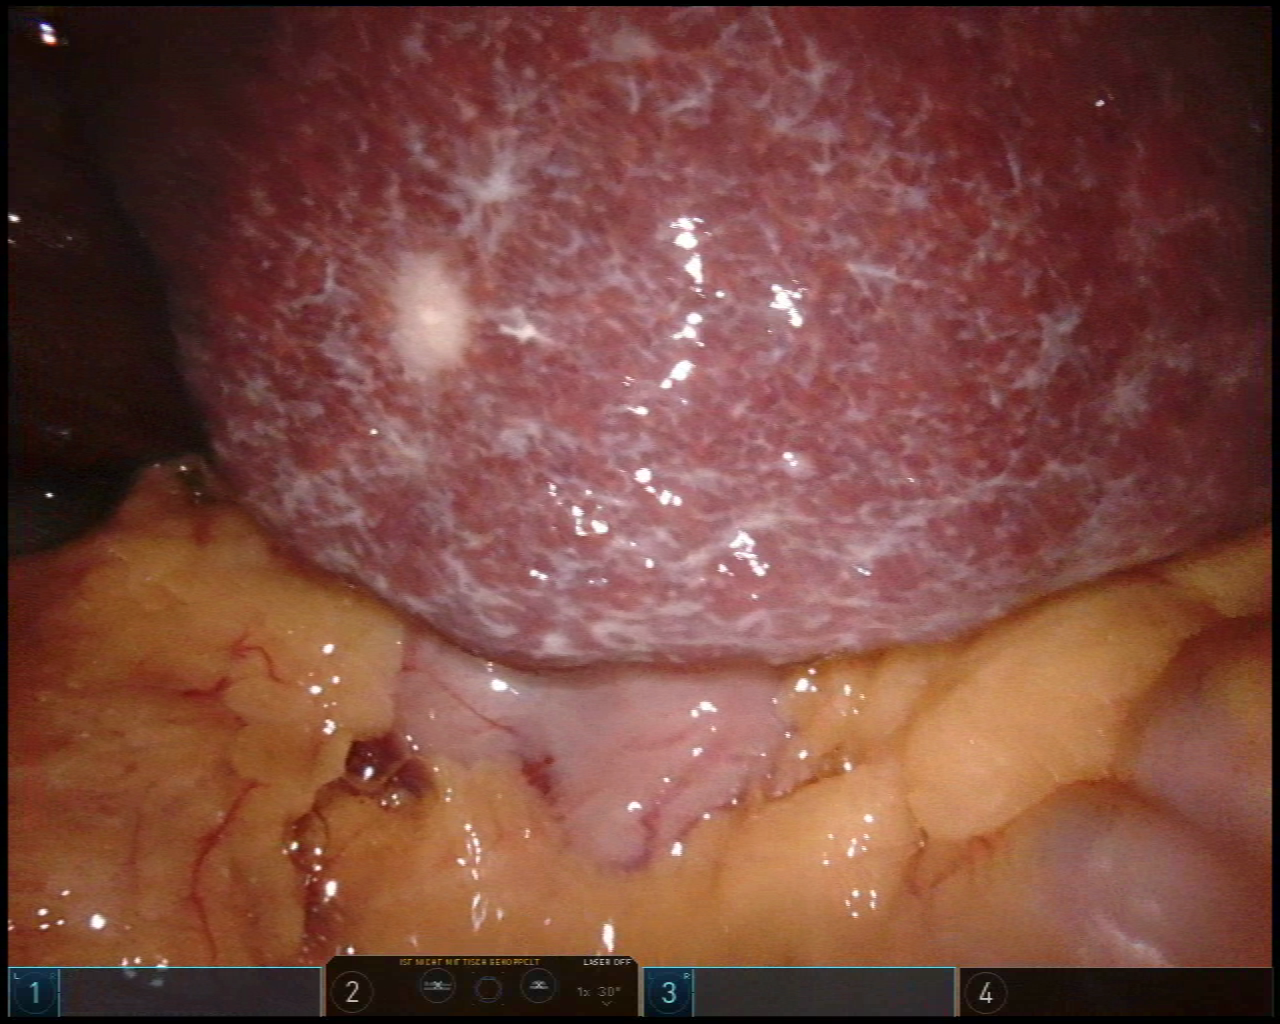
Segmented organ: liver
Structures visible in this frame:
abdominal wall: yes
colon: yes
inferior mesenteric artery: no
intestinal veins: no
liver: yes
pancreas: no
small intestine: no
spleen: no
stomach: no
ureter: no
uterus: no
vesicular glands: no